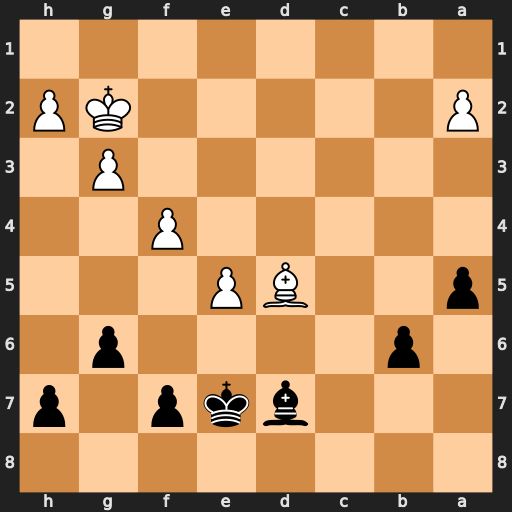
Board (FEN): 8/3bkp1p/1p4p1/p2BP3/5P2/6P1/P5KP/8
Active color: b
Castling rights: -
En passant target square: -
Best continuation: Be6 Bxe6 Kxe6